Current action and preconditions to check: trajectory_clear

Your task: For each precondition in the list above, predict whether it will hold at this action.

Consider the current scene as observed from the mobile robot's camera, and analyze the predicted future states of all dynamic agents (e.g., people, animals, vehicles, or any moving entities) within the NEXT SECOND.

IMPORTANT: Only answer "very likely" if you are absolutely certain—based on strong, clear evidence—that a dynamic agent will violate the precondition in the predicted future state. Do NOT answer "very likely" for unlikely, ambiguous, or low-probability risks.

Ask yourself for each precondition: Is there a high probability, with clear and convincing evidence, that the predicted future states of any dynamic agent will interfere with the predicted future state of the currently executing action within the NEXT SECOND, causing that precondition to fail?

Assess the risk level based on these predictions. Use "likely" or "very likely" if motions create a clear risk of interference.

Use "neutral" or "improbable" if agents are nearby but their predicted paths are clearly diverging or non-conflicting.

Failure Risk Categories: "very improbable", "improbable", "neutral", "likely", "very likely"

Answer Format: Output ONLY the probability_of_failure value from these categories: "very improbable", "improbable", "neutral", "likely", "very likely"

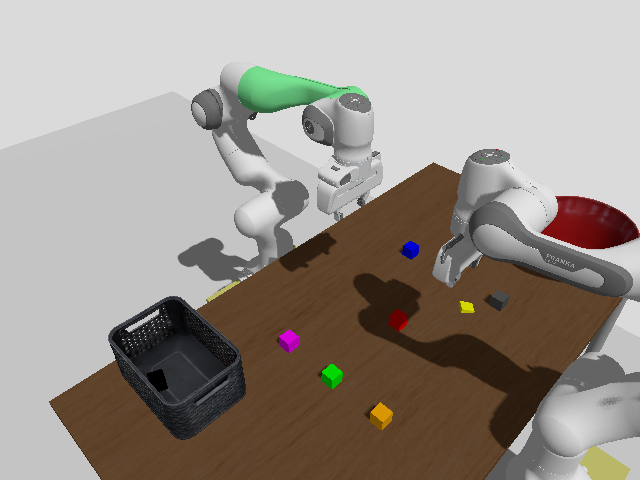

Answer: very improbable